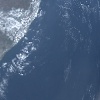
Label: water